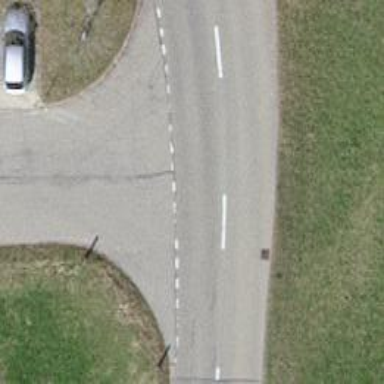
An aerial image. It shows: Unclassified road with asphalt surface.